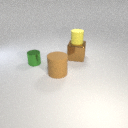
large brown metal cube below small yellow rubber cylinder